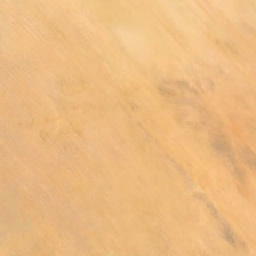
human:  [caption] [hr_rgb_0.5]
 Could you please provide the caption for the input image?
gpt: Part of desert with khaki and black sand.

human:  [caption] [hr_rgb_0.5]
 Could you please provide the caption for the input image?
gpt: part of desert with khaki sand in it .

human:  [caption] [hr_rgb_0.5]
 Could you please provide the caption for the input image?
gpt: many khaki sand on the desert while with some black mark in it .

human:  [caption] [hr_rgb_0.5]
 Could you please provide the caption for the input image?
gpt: part of desert in it while with some light black mark in it .

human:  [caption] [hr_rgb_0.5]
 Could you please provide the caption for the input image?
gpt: Part of the desert, with khaki and black sand.